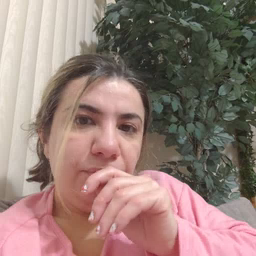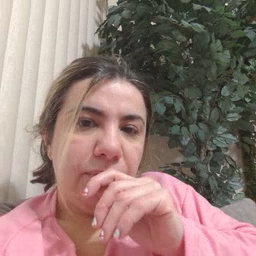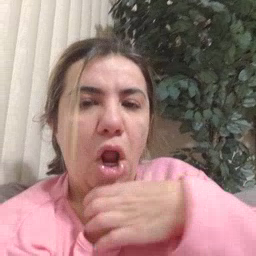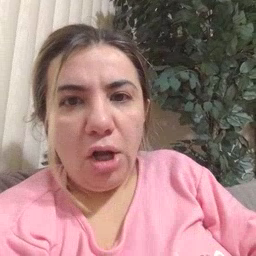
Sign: hungry